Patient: sex F, age 35
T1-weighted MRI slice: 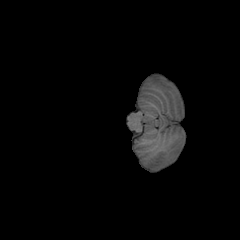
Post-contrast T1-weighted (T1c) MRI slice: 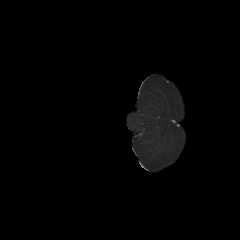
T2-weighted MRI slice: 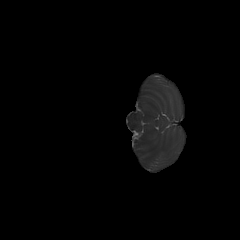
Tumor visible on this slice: no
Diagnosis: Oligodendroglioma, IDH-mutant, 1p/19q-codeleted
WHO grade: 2